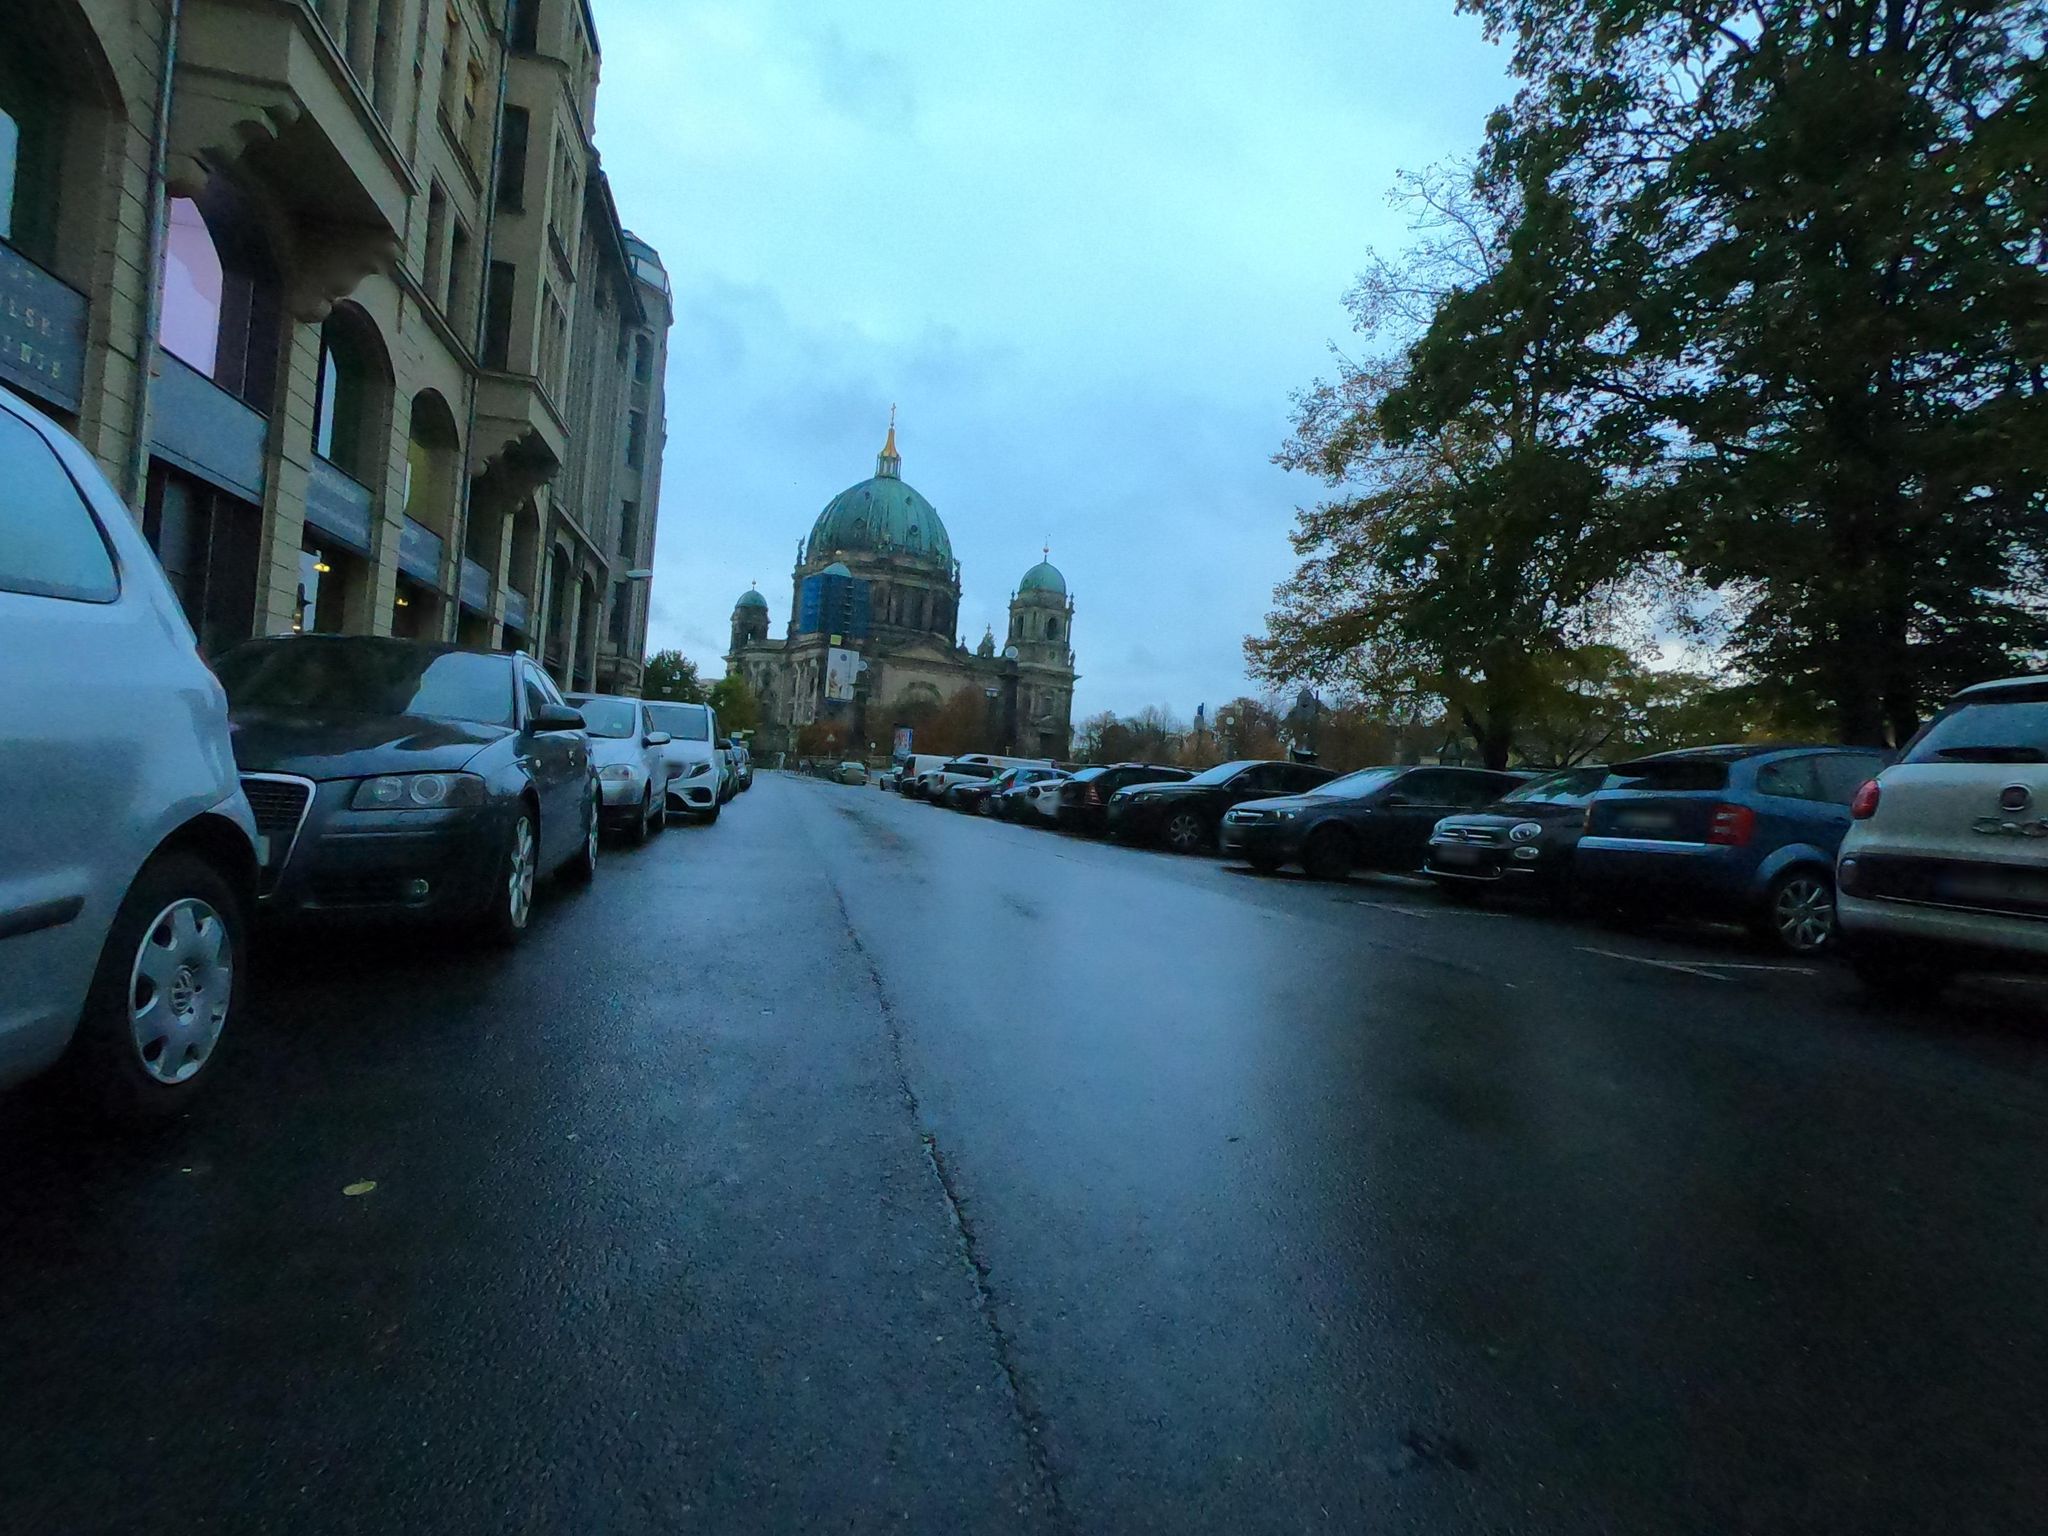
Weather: snowy
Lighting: day
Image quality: good
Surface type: driving surface
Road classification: tertiary
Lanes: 1
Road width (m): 12.2
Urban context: urban centre
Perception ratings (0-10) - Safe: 3.64, Lively: 6.65, Beautiful: 6.24, Boring: 2.02, Depressing: 0.86, Wealthy: 8.65